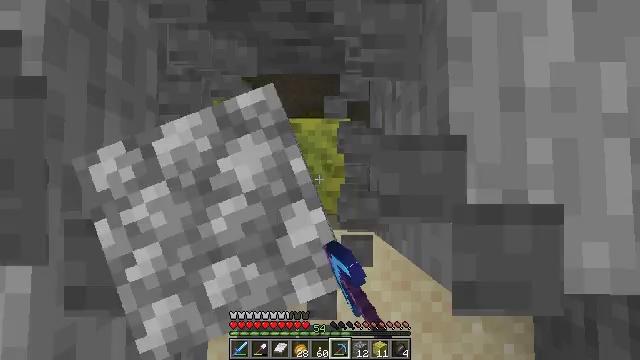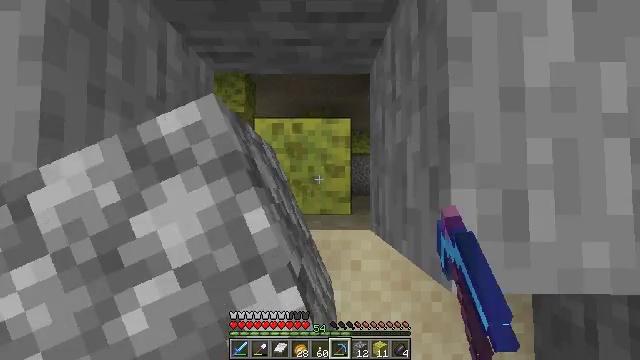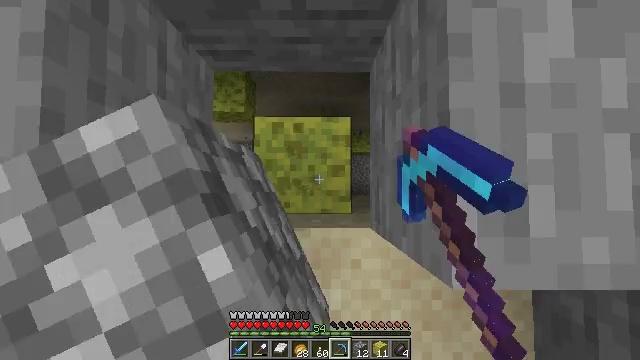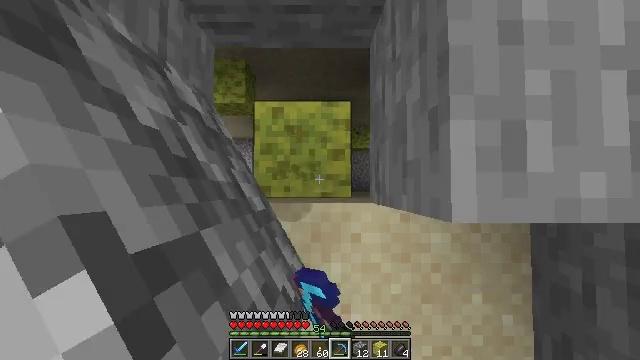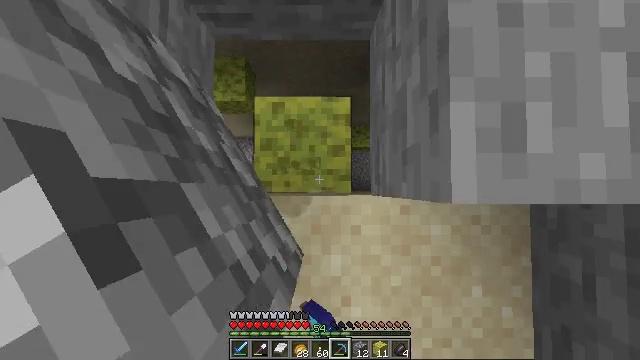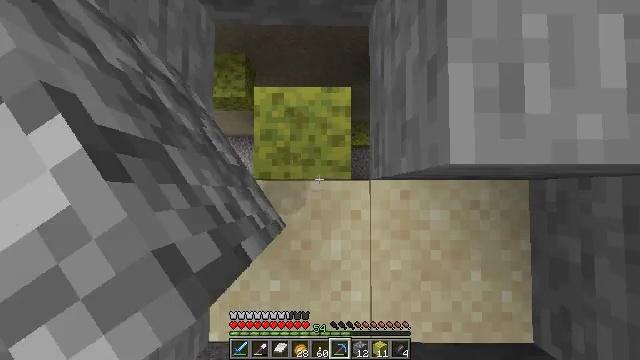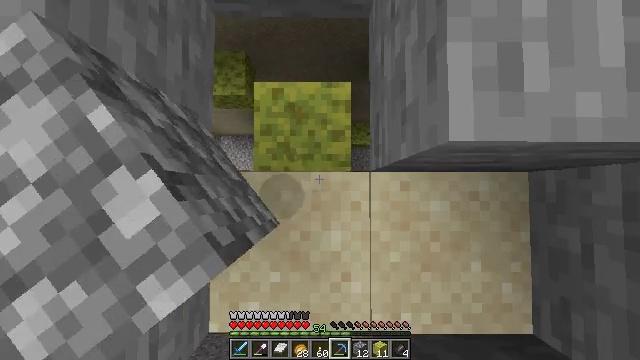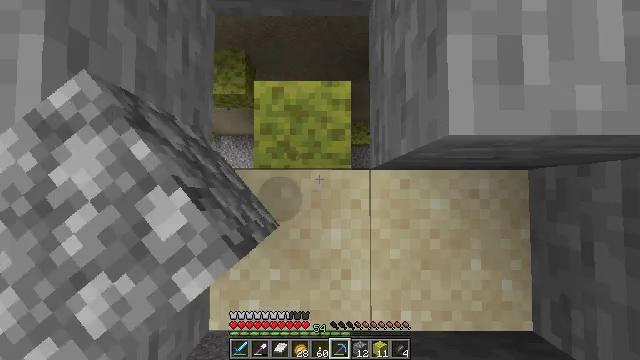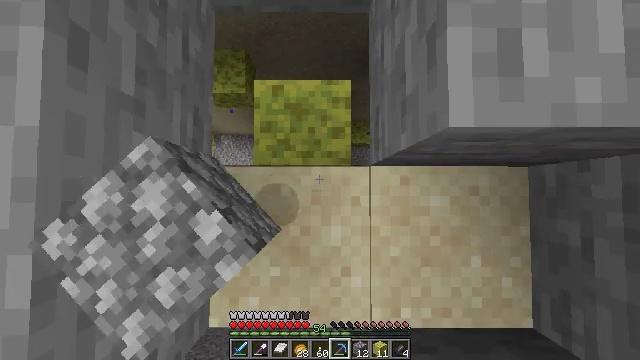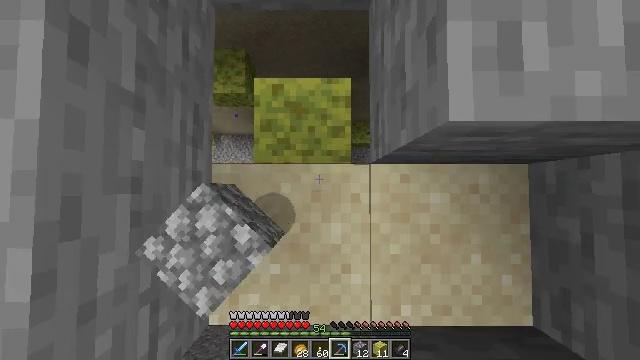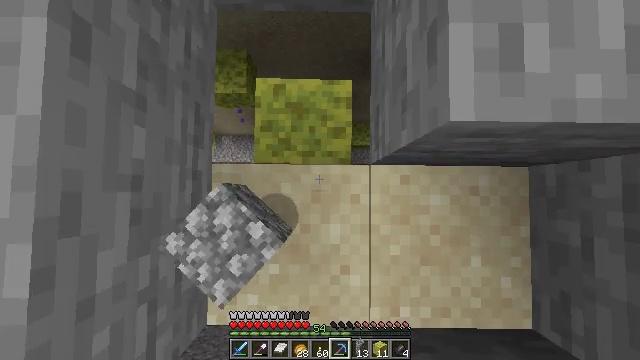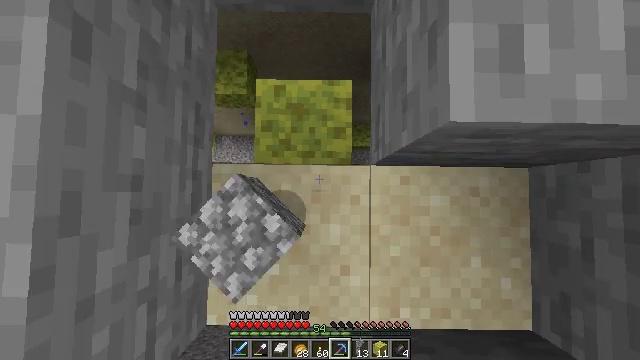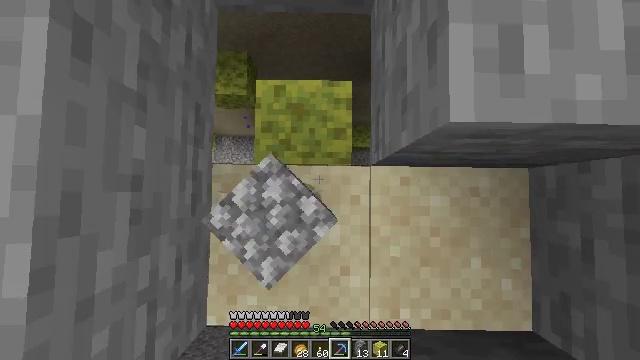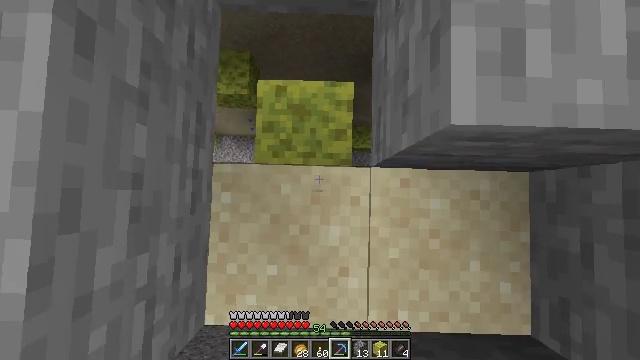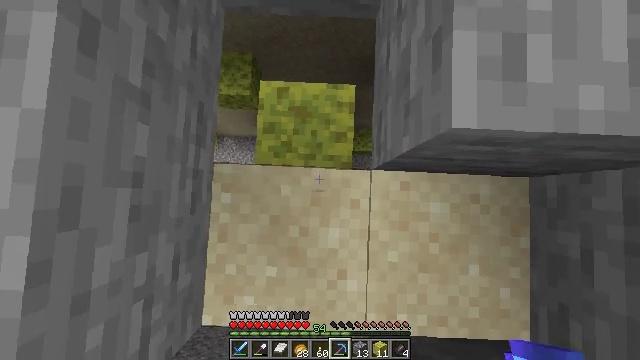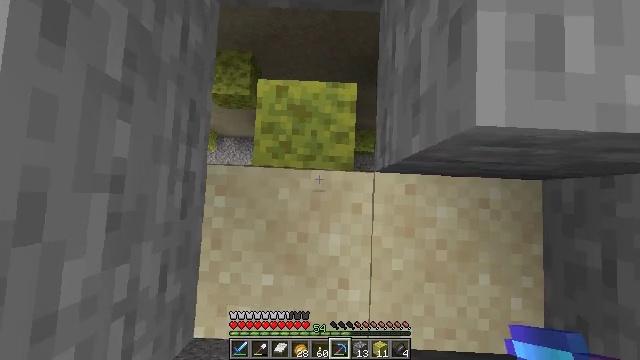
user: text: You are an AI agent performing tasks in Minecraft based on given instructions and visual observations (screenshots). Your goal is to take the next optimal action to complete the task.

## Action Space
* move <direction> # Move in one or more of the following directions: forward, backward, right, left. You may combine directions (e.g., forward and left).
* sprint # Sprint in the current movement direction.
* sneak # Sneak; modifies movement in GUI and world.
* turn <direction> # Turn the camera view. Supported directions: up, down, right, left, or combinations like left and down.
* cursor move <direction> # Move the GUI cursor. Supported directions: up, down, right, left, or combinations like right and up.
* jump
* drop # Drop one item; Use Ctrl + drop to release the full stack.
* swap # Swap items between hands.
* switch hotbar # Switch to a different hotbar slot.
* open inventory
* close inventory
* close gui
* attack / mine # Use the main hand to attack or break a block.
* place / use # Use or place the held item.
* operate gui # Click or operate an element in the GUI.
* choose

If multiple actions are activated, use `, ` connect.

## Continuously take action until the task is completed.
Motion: motion action
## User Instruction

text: Destroy the wet sponge to pick it up.
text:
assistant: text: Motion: attack / mine
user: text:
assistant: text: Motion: move back, attack / mine
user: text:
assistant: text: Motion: move back
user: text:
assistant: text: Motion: no_op
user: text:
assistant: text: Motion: no_op
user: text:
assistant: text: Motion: no_op
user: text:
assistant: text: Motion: no_op
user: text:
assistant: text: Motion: no_op
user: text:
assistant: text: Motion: no_op
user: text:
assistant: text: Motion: no_op
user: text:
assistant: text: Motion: no_op
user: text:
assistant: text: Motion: no_op
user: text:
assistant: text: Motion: no_op
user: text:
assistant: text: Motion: sneak
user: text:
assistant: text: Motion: move forward, sneak
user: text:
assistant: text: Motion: move forward, sneak
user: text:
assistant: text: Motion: move forward, sneak
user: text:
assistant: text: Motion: move forward, sneak
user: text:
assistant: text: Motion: sneak
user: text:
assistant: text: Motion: sneak, attack / mine
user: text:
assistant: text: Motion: sneak, attack / mine
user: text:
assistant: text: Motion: sneak, attack / mine
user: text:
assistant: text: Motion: sneak, attack / mine
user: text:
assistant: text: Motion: sneak, attack / mine
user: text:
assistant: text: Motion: sneak, attack / mine
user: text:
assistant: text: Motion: sneak, attack / mine
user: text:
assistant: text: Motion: sneak, attack / mine
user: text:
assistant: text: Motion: sneak, attack / mine
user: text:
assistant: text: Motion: sneak, attack / mine
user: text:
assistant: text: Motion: sneak, attack / mine